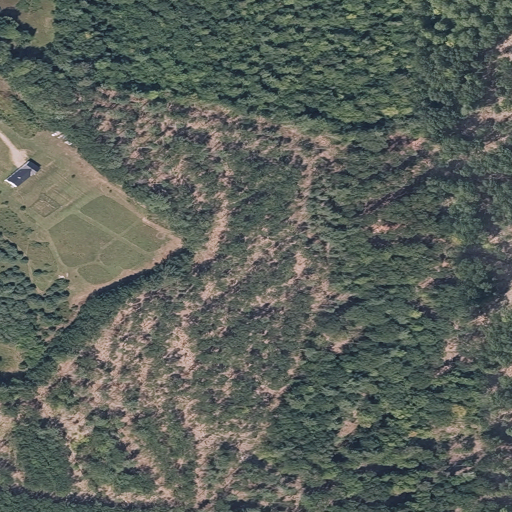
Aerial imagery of mountain in Maine named Knowles Hill containing deciduous forest, mixed forest, pasture, grassland, woody wetlands, and open development